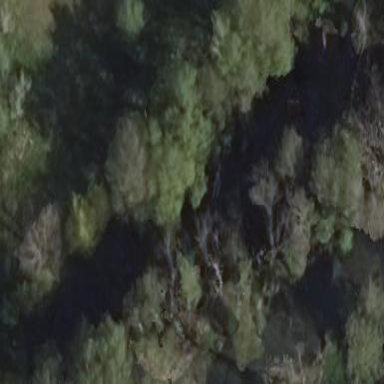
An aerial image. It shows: Pond with natural water.